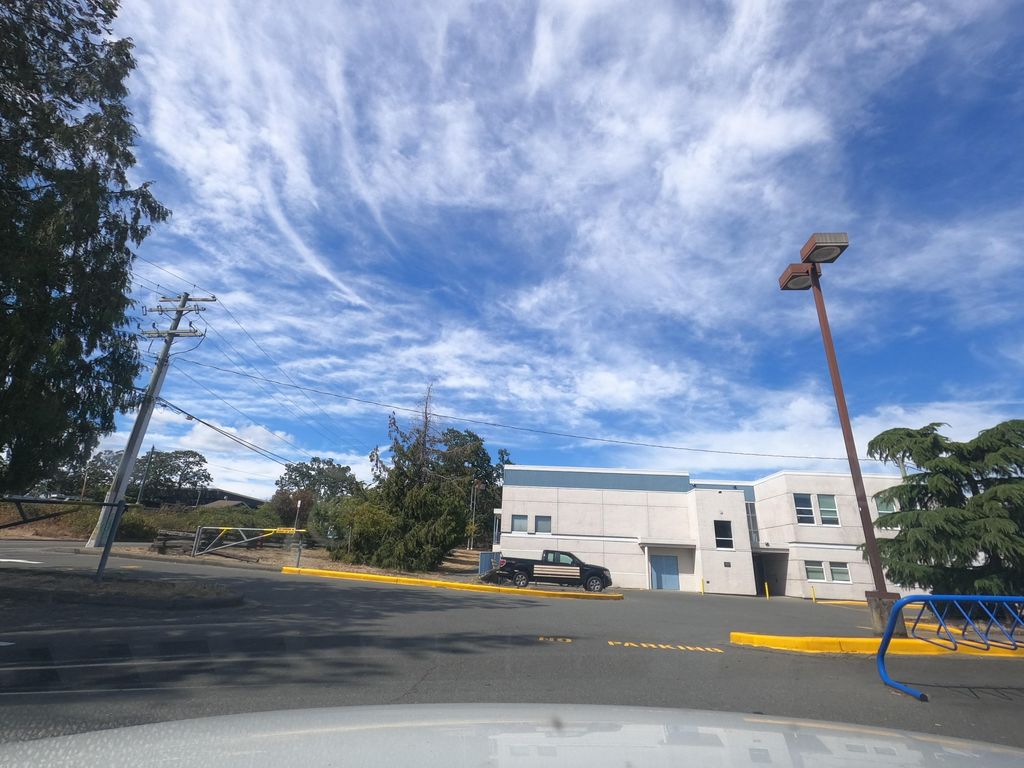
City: victoria